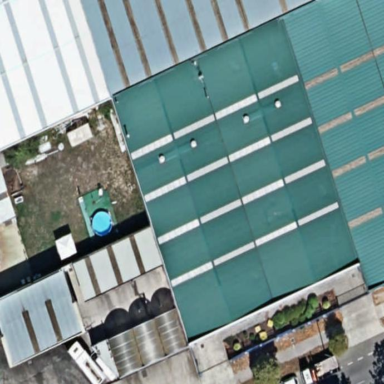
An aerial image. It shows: Warehouse building.